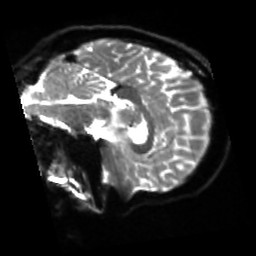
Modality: sbref
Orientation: sagittal
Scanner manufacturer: siemens
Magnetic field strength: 3 T
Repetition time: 4 s
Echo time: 0.0594 s